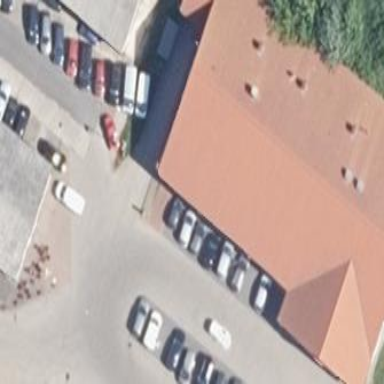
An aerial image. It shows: Retail building housing supermarket.